Field crop: maize
Growth stage: 2
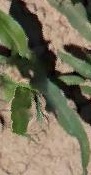
Species: maize